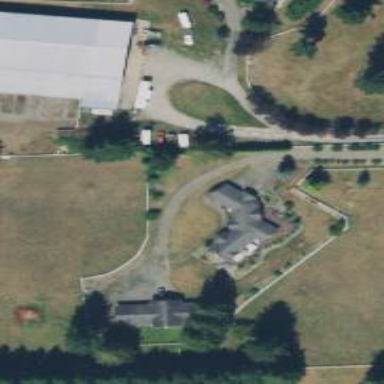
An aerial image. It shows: Driveway leading to service road.